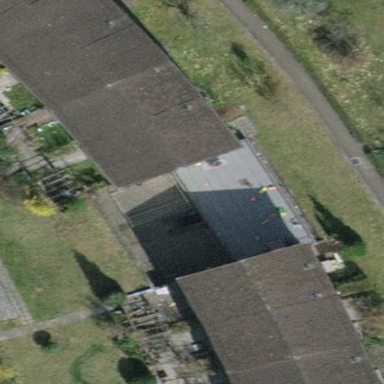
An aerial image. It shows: Building with terrace roof.